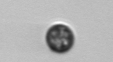
Label: Dinophyceae